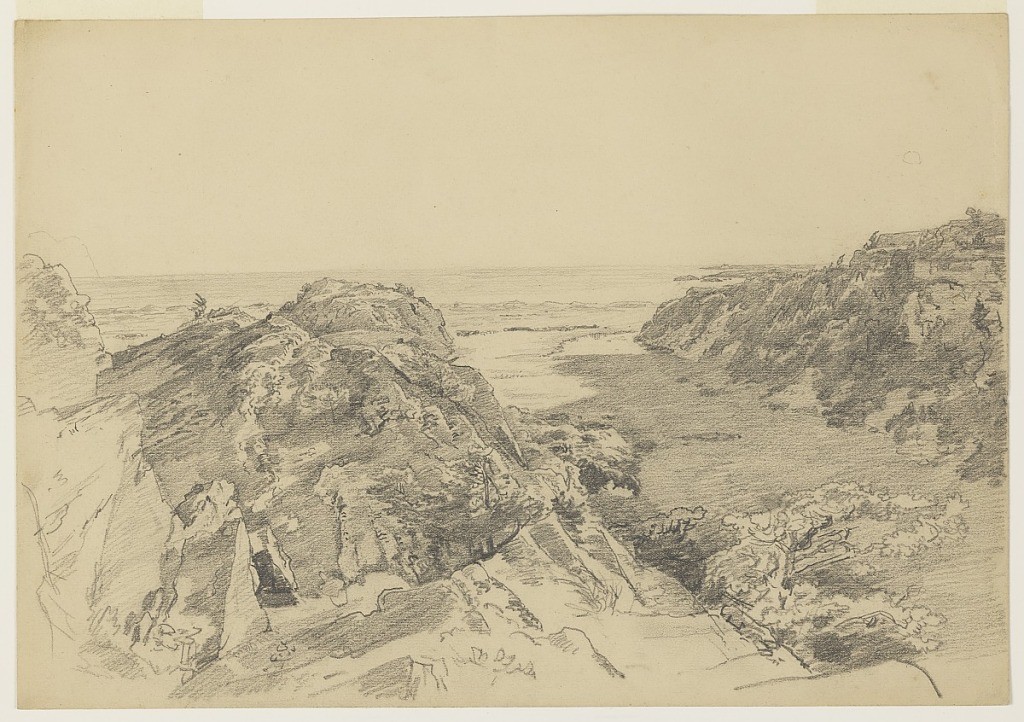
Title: Study for "From Paradise to Purgatory, Newport"
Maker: William Trost Richards, American, 1833–1905
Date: ca. 1878
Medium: Graphite on paper
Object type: Drawing
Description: Sketch of cliffs leading to the sea in the background.